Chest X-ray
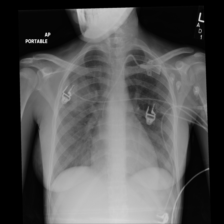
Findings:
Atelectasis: negative
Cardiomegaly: negative
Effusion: negative
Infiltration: negative
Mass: negative
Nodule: negative
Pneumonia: negative
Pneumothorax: negative
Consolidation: positive
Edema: negative
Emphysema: negative
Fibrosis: negative
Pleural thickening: negative
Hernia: negative